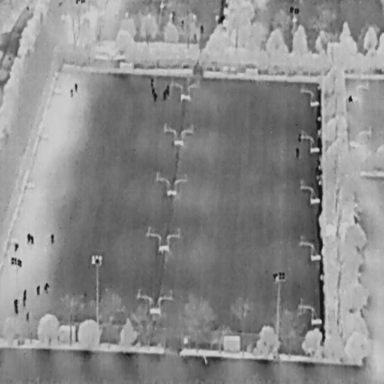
There are 17 People in the infrared image.